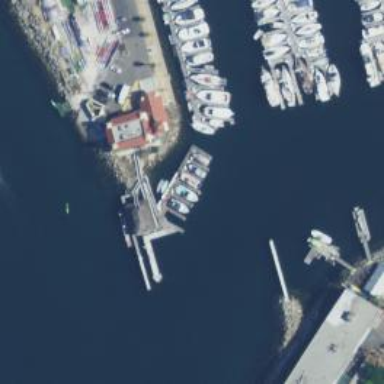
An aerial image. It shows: Man-made pier.